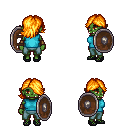
a pixel art fantasy rpg character, female body template, orc, green skin, teal sleeveless shirt, teal pants, light blonde swoop hairstyle, cloth bracers, ghillies, shield, four views (front, back, left, right), 2x2 character sprite sheet, small pixel art, hard edges, no anti-aliasing